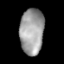
Tissue: lung
Cell type: Endothelial cells
Senescence score: 0.6051
Nuclear area (px): 1077
Mean DAPI intensity: 159.061